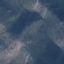
Label: HerbaceousVegetation